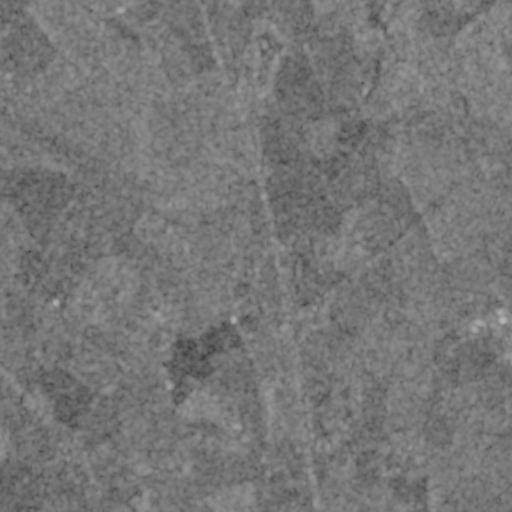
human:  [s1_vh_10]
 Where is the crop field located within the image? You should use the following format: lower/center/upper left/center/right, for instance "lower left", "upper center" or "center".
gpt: The crop field is located in the lower right of the image.
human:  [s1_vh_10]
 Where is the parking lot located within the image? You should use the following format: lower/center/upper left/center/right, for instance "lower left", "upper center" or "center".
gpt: The parking lot is located in the lower right of the image.
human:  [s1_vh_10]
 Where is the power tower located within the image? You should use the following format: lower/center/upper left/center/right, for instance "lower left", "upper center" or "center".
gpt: There is no power tower in the image.

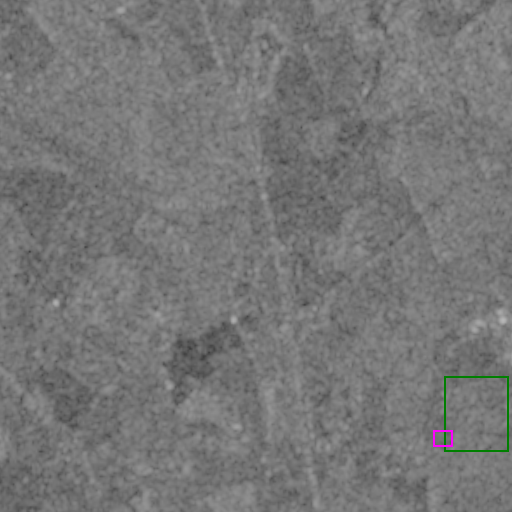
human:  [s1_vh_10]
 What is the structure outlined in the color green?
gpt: The structure outlined in green is a crop field.
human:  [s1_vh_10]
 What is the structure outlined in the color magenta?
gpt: The structure outlined in magenta is a park.
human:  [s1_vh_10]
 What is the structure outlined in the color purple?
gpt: There is no purple outline.